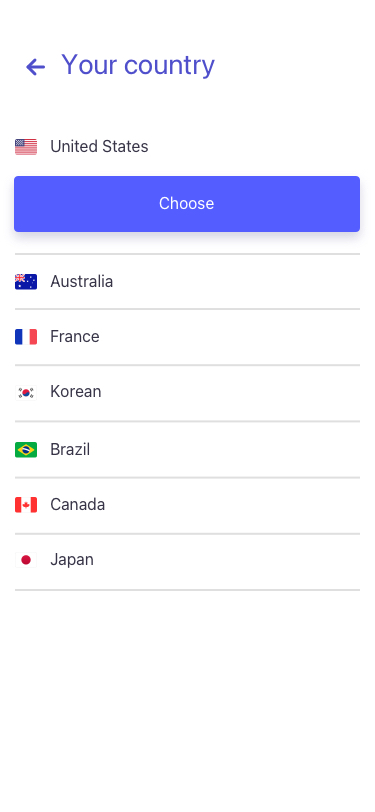
Text in this UI design:
United States
Australia
France
Korean
Brazil
Canada
Japan
Choose
Your country